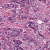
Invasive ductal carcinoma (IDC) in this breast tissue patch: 1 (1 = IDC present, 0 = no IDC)